Question: I need to align the baselines of text in UILabels. What I'm currently doing is I'm aligning the baselines of UILabels containing the text, and when the text font size in two labels is different, this results in aligned UILabels baseline but misaligned text baseline (misaligned by a small margin, but still misaligned). The labels are included in a custom UIView subclass, therefore 'self' refers to the encompassing UIView.
here is the relevant code
'''
[self.mySmallLabel sizeToFit];
[self.myBigLabel sizeToFit];
self.mySmallLabel.frame = CGRectMake(0,
self.bounds.size.height - self.mySmallLabel.bounds.size.height,
self.mySmallLabel.bounds.size.width,
self.mySmallLabel.bounds.size.height);
self.myBigLabel.frame = CGRectMake(self.mySmallLabel.frame.origin.x + self.mySmallLabel.bounds.size.width,
self.bounds.size.height - self.myBigLabel.bounds.size.height,
self.myBigLabel.bounds.size.width,
self.myBigLabel.bounds.size.height);
[self.mySmallLabel sizeToFit];
[self.myBigLabel sizeToFit];
'''
This code results in the aligment in the image linked below.

As you can see, even though the UILabel baselines are aligned, the baselines of the text is misaligned by a small margin. How can I align the baselines of text dynamically (because font sizes might change at runtime)?
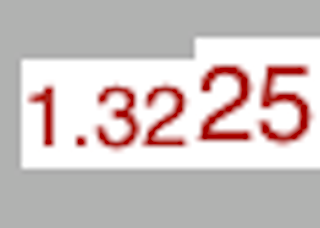
Answer: I was using <URL> in a couple of different places, but the baselines were sometimes a pixel off on Retina displays. The snippet below accounts for the screen's scale:
'''
[majorLabel sizeToFit];
[minorLabel sizeToFit];
CGRect changedFrame = minorLabel.frame;
changedFrame.origin.x = CGRectGetWidth(majorLabel.frame);
const CGFloat scale = [UIScreen mainScreen].scale;
const CGFloat majorLabelBaselineInSuperView = CGRectGetMaxY(majorLabel.frame) + majorLabel.font.descender;
const CGFloat minorLabelBaselineInOwnView = CGRectGetHeight(minorLabel.frame) + minorLabel.font.descender;
changedFrame.origin.y = ceil((majorLabelBaselineInSuperView - minorLabelBaselineInOwnView) * scale) / scale;
minorLabel.frame = changedFrame;
'''